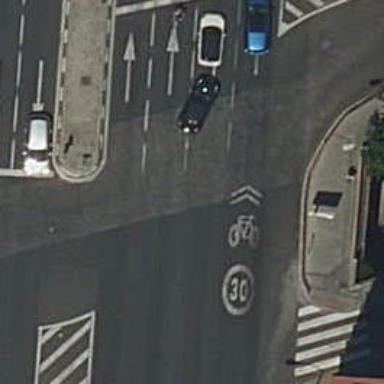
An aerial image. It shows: Road with traffic signals.